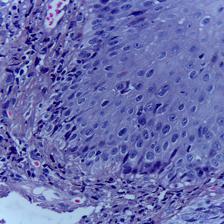
Diagnosis: Normal